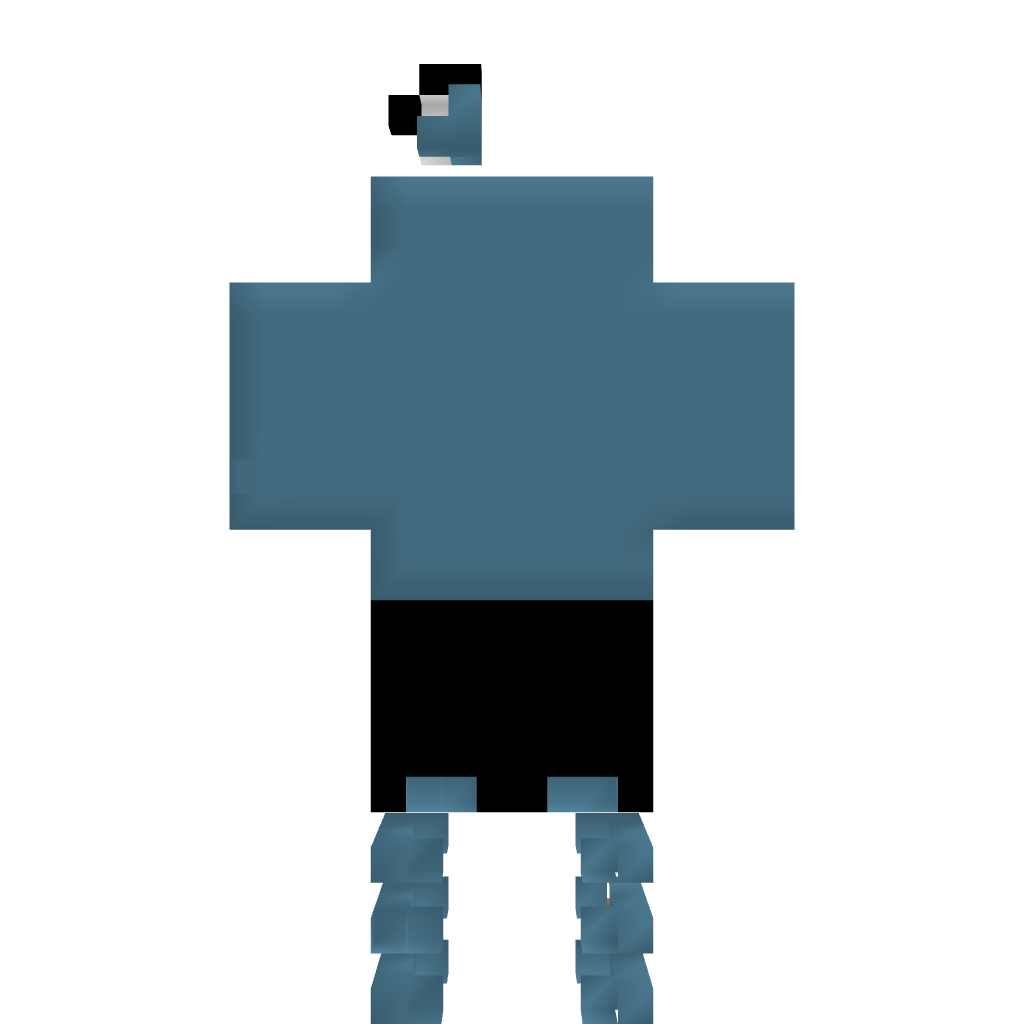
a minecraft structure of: Statue - Jessi bad low quality